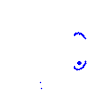
Particle: proton